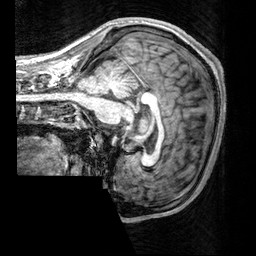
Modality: T1w
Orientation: sagittal
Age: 22
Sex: male
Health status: healthy
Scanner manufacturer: siemens
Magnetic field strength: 3 T
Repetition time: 2.3 s
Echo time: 0.00303 s